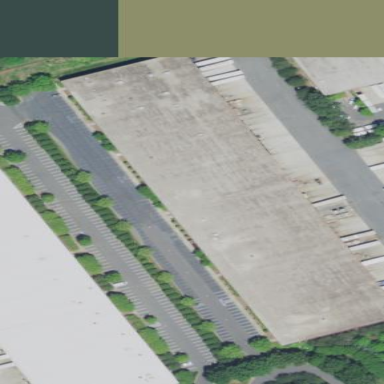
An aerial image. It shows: Warehouse building.